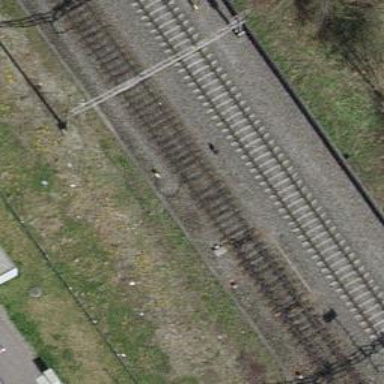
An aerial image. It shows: Railway switch.